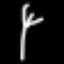
Label: fork